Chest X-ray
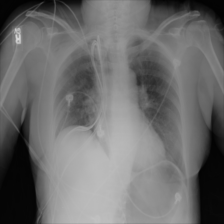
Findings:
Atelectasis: negative
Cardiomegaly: negative
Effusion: negative
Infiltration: negative
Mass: negative
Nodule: negative
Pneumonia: negative
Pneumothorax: negative
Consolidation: negative
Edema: negative
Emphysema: positive
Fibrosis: negative
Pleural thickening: negative
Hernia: negative